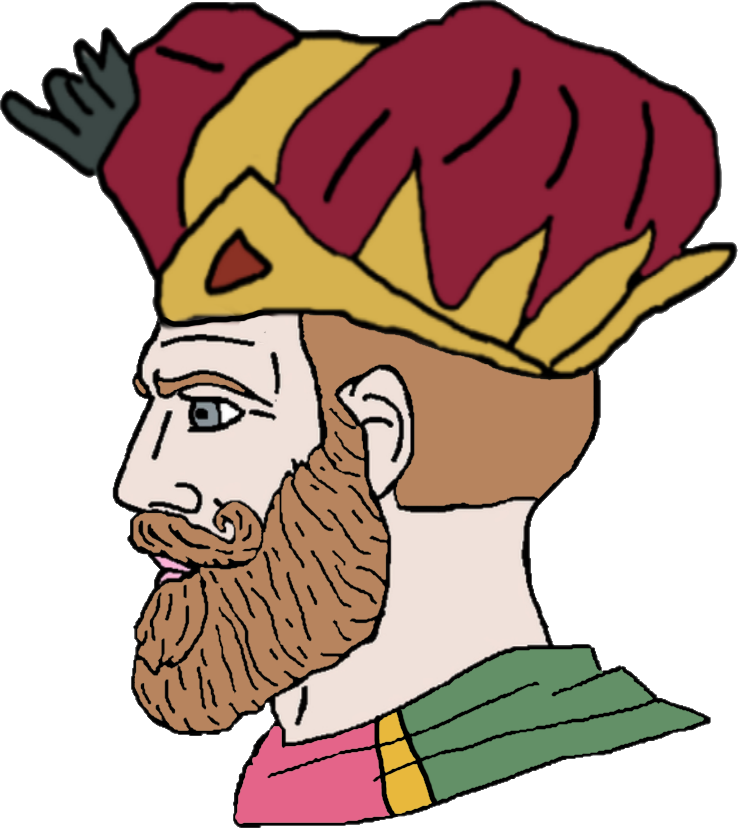
Label: 4_Yes_Chad